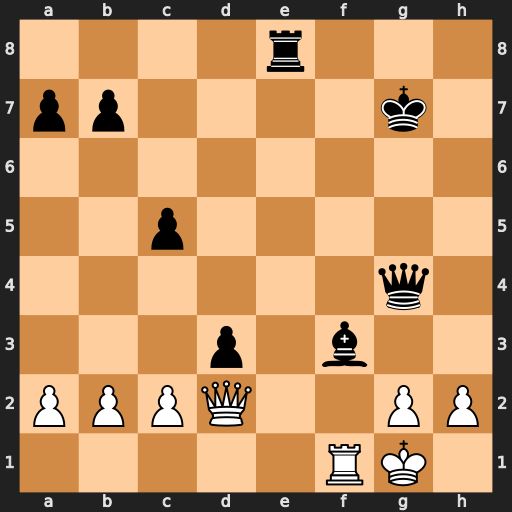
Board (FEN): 4r3/pp4k1/8/2p5/6q1/3p1b2/PPPQ2PP/5RK1
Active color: w
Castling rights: -
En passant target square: -
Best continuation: Rxf3 Re2 Qc3+ Qd4+ Qxd4+